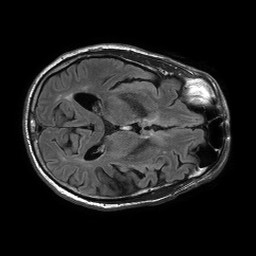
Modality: FLAIR
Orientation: axial
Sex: male
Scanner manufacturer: philips
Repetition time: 11 s
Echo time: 0.125 s